Question: It is just a curious question. Why Android Studio, Intellij use Server mode instead Client as default. Should I switch to client mode to improve AS's startup time?

<URL>
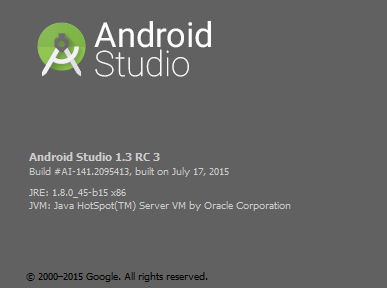
Answer: The server JVM performs much deeper optimizations for the code. If you start and quit Android Studio hundreds of times each day, then switching to the client JVM may actually give you better performance. Most people don't do that, and are more concerned about better performance of the IDE in the long run than about startup time. Therefore, the server VM is used by default.